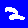
Digit: 2